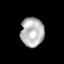
Tissue: lung
Cell type: Epithelial cells
Senescence score: 0.2386
Nuclear area (px): 665
Mean DAPI intensity: 182.047